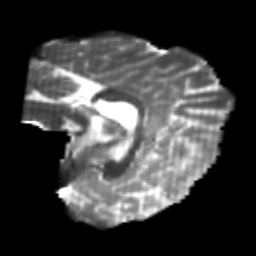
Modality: T2w
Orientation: sagittal
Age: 23
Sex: female
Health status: healthy
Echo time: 0.074 s